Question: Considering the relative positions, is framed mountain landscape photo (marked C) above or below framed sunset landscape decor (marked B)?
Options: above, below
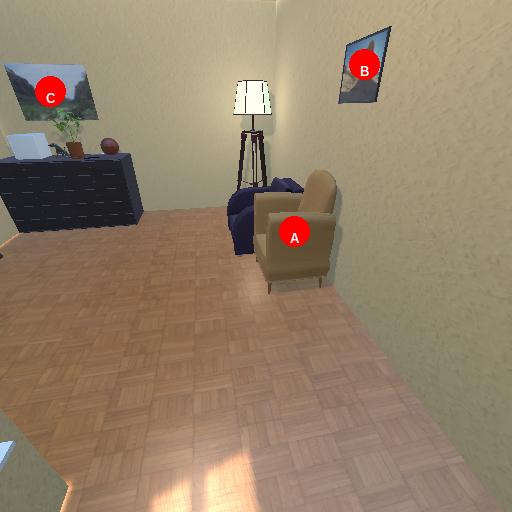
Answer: above